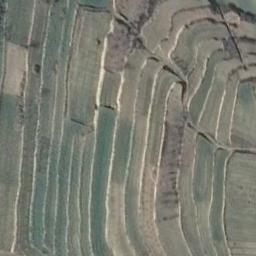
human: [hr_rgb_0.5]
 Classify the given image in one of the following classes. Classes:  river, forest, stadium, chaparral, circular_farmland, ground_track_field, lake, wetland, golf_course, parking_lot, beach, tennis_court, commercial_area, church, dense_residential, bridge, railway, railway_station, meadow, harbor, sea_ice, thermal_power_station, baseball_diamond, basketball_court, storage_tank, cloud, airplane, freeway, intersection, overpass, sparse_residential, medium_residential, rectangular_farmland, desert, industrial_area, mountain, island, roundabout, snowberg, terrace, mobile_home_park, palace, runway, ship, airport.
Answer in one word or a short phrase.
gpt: terrace